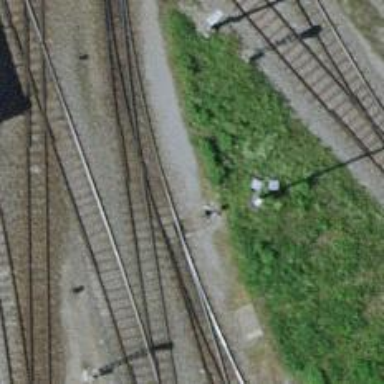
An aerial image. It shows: Railway switch.